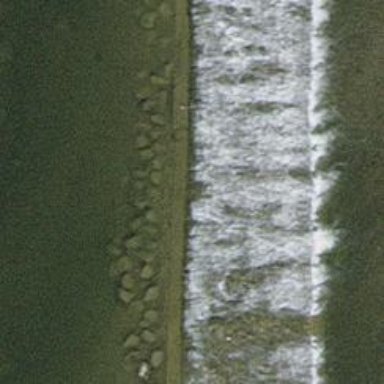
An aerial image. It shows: Weir in waterway.